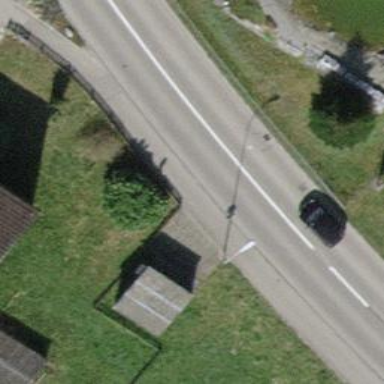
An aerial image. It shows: Sidewalk along the footway.